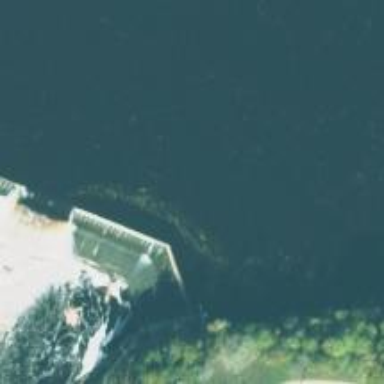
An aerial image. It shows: Weir in waterway.